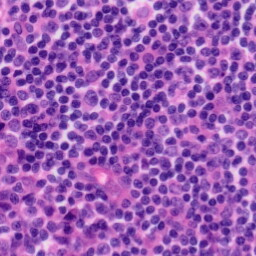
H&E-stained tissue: Tonsil